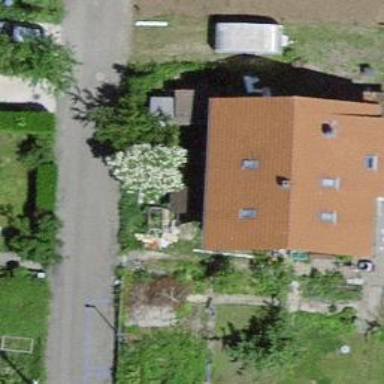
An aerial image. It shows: Terrace building with gabled roof covered in roof tiles.